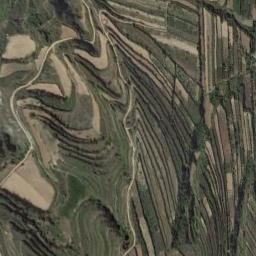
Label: terrace